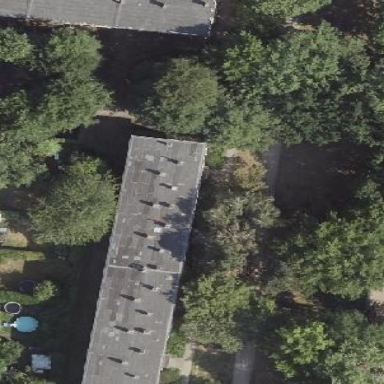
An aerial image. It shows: Flat-roofed apartment building.